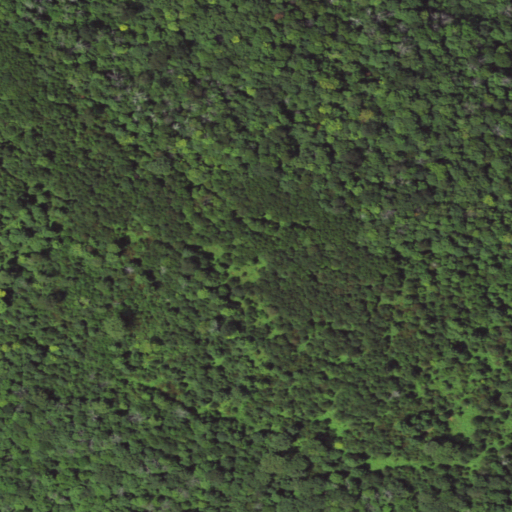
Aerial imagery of cape in Pennsylvania named Sprout Point containing deciduous forest and shrub